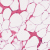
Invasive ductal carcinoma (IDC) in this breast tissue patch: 0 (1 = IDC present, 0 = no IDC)